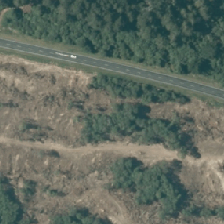
Land cover: harvested_forest